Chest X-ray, AP view. Patient: 21 years old, sex M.
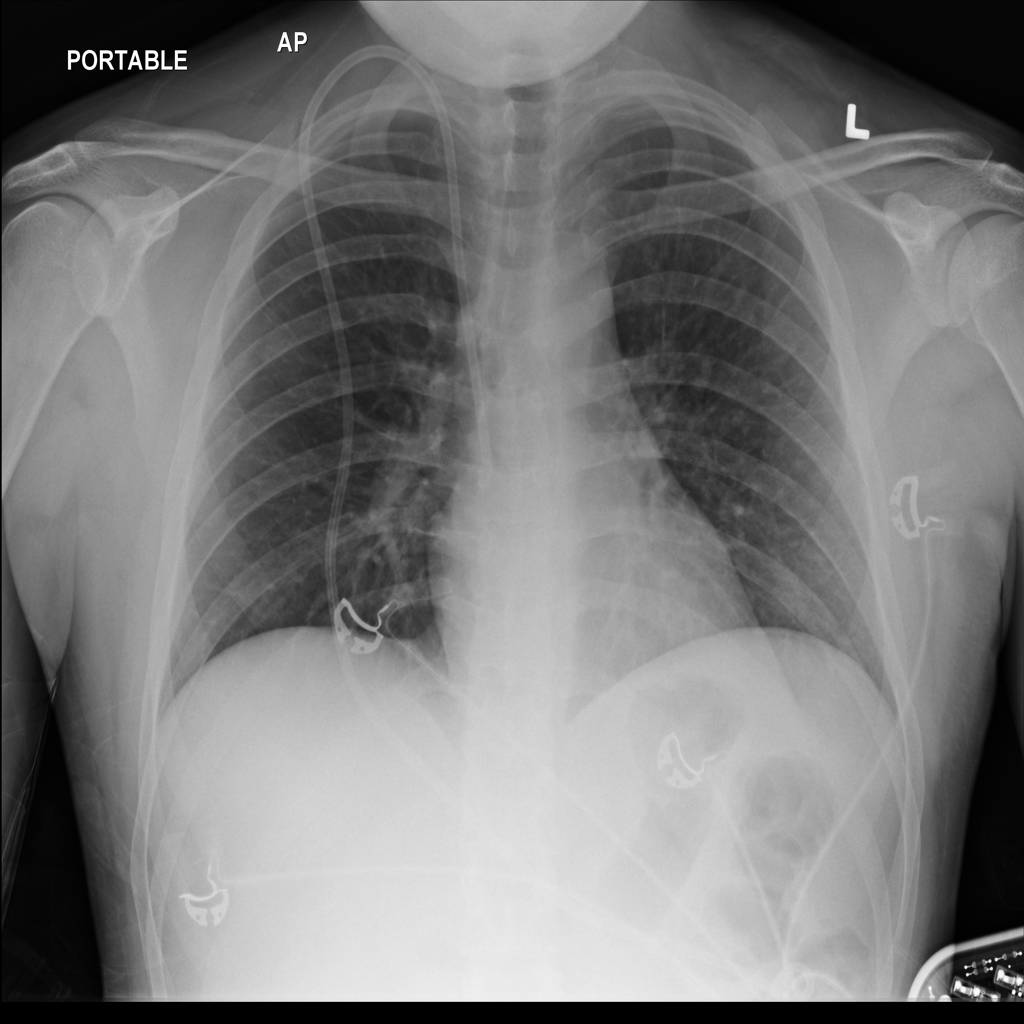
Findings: No Finding